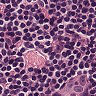
Metastatic tissue present: no